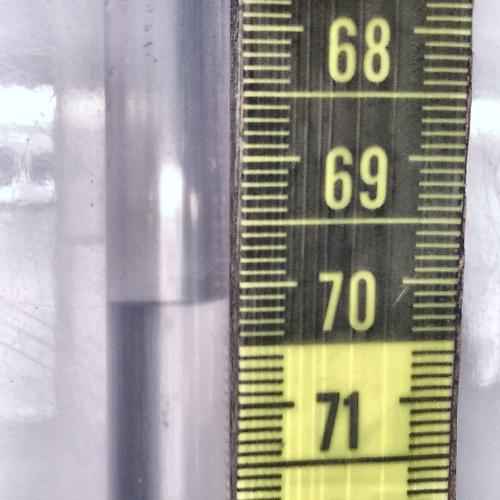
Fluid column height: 70.1 cm